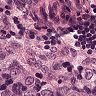
Metastatic tissue present: yes